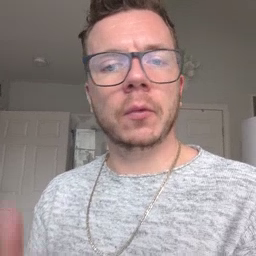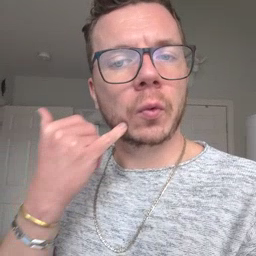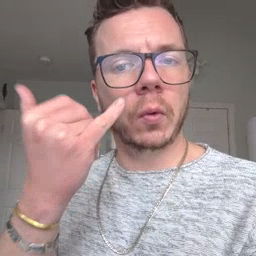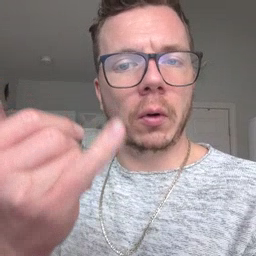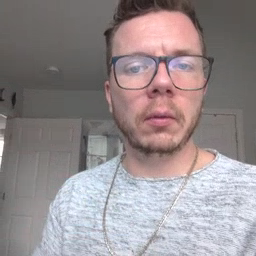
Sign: callonphone